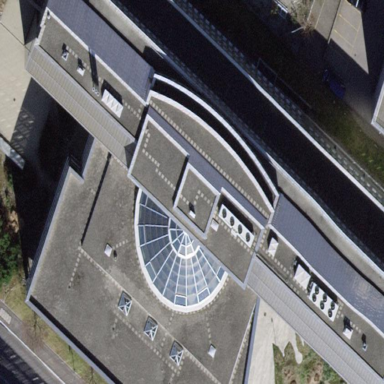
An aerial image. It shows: Flat roofed building.